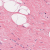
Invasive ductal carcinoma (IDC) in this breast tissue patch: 0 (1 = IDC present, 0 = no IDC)